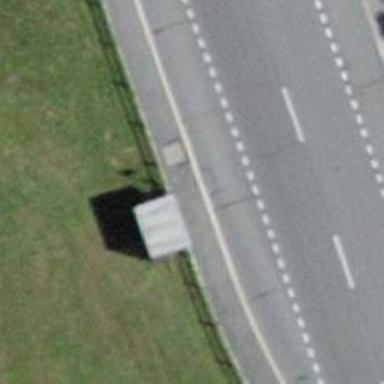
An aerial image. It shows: Platform at public transport location with shelter.